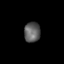
Tissue: skin
Cell type: Fibroblasts
Senescence score: 0.6856
Nuclear area (px): 317
Mean DAPI intensity: 95.372